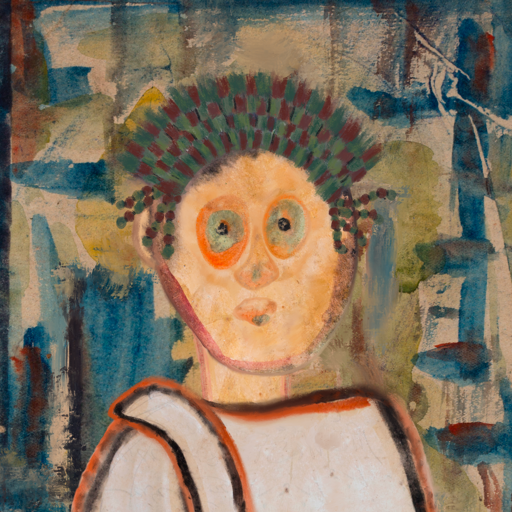
Background: Orphan, Head And Neck Front: Childish, Face Front: Childish, Bust: Roy_Bahadur, Hair Front: Blank, Head Accessory: After_Raid_Crown, Second Necklace: Blank, Necklace: Blank, Baby: Blank